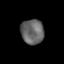
Tissue: prostate
Cell type: Epithelial cells
Senescence score: 0.3261
Nuclear area (px): 560
Mean DAPI intensity: 101.698